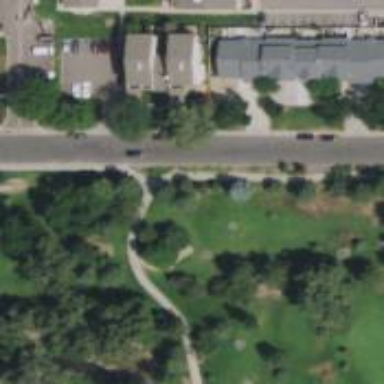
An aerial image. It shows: Disc golf hole.